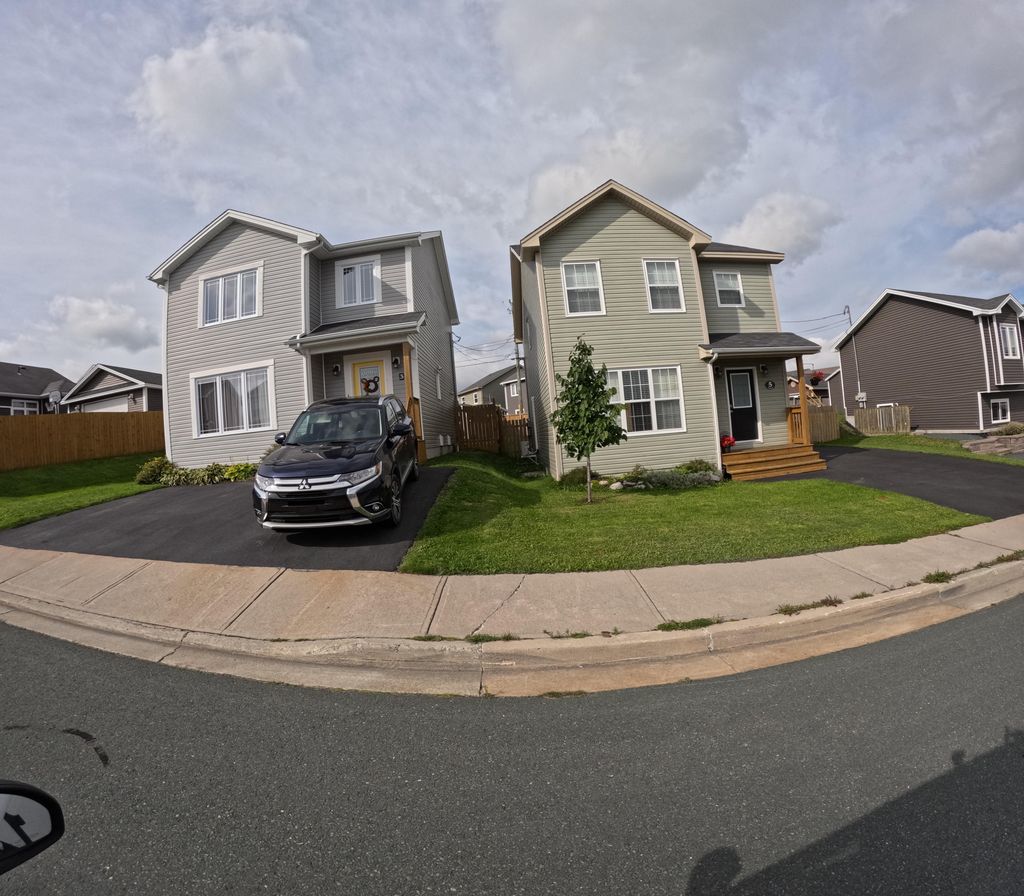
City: st_johns